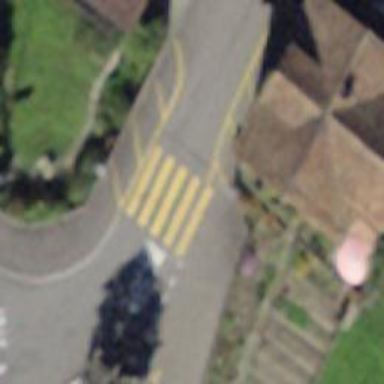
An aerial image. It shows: Footway with asphalt surface and marked zebra crossing.